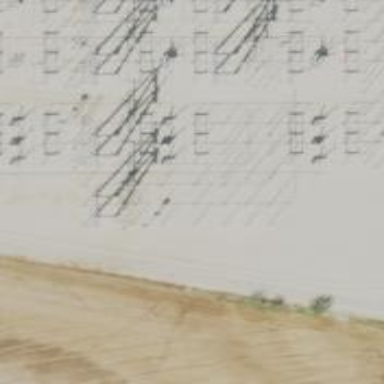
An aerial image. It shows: Switch for power supply.